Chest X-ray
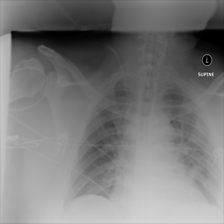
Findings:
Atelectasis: negative
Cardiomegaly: negative
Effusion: negative
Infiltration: negative
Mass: negative
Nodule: negative
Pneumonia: negative
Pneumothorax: negative
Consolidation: negative
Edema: negative
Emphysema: negative
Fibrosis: negative
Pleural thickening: negative
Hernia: negative